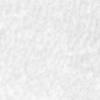
Label: no_change